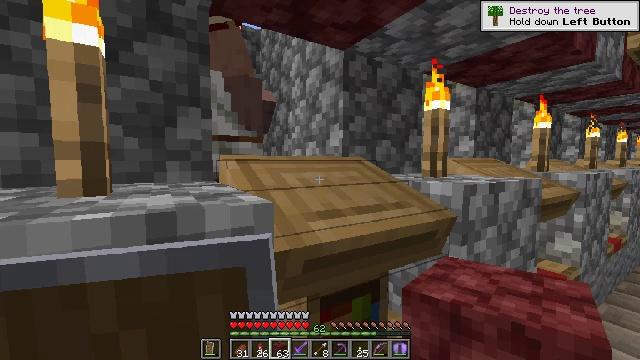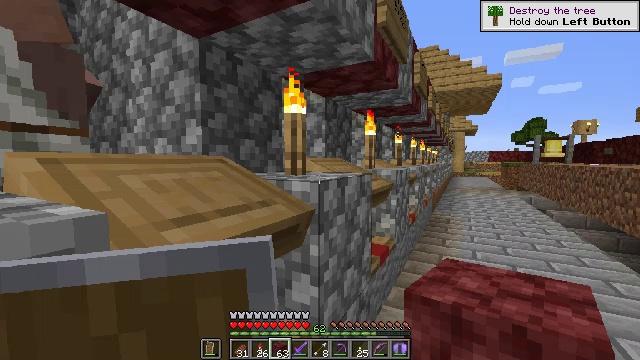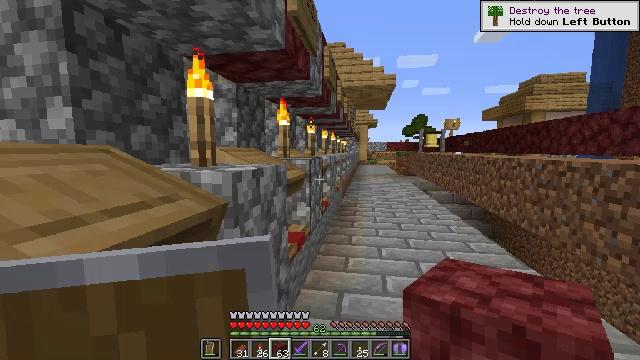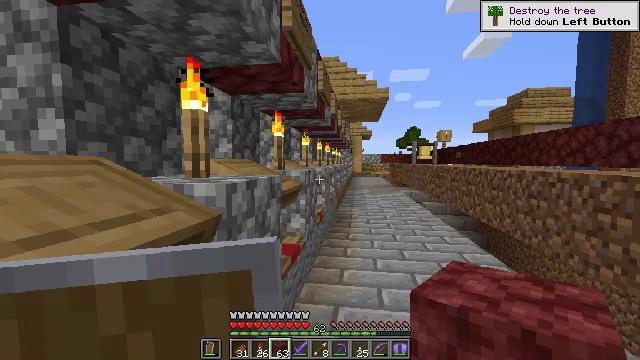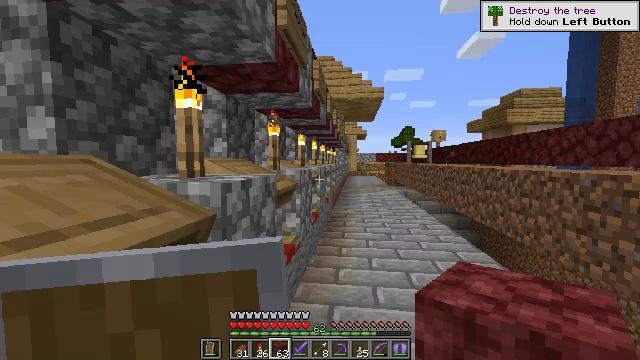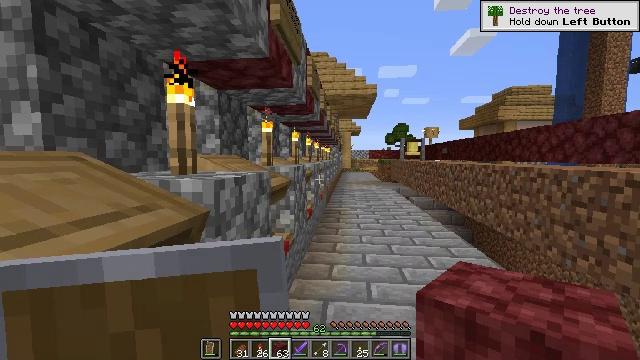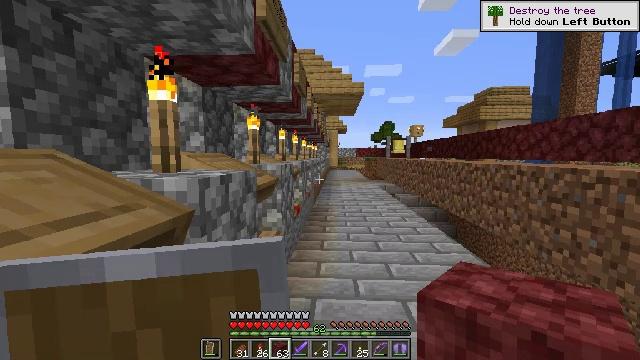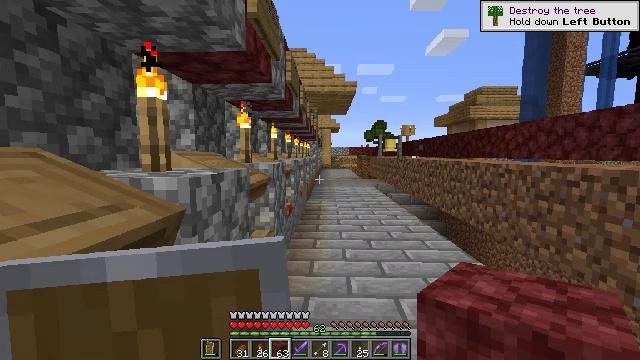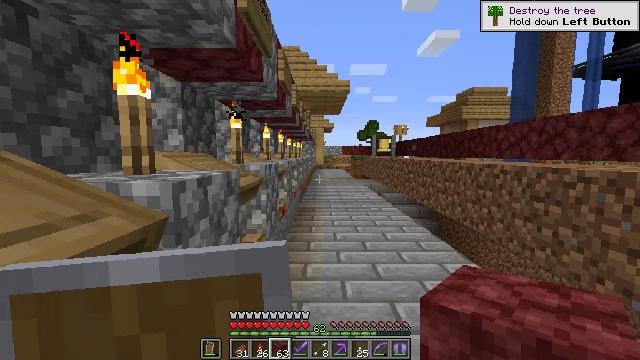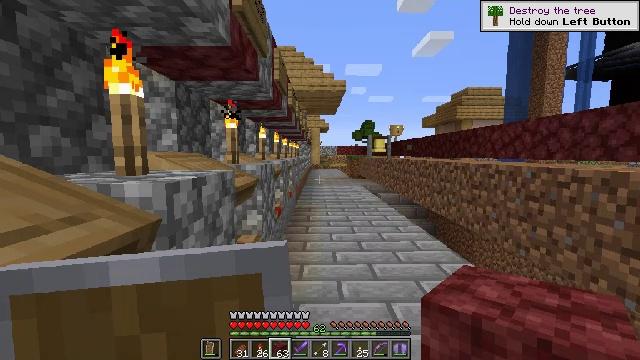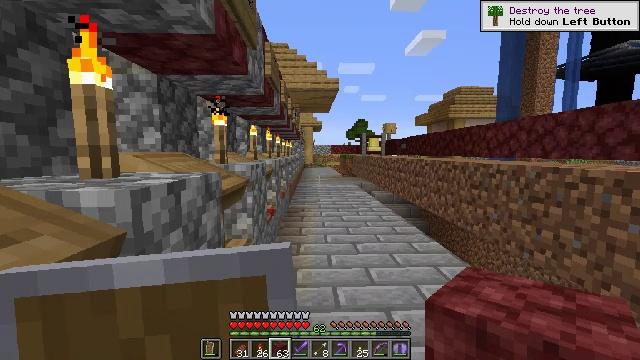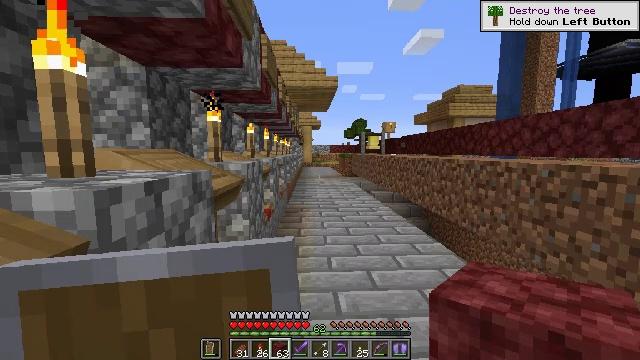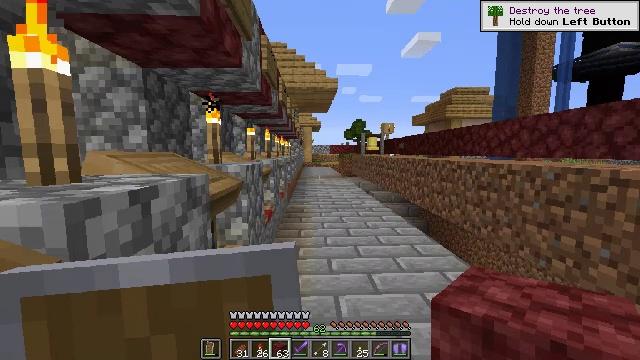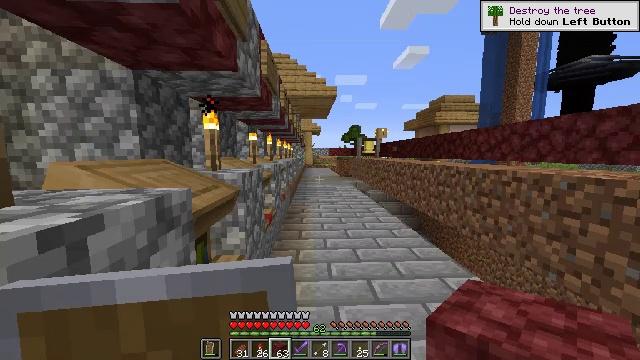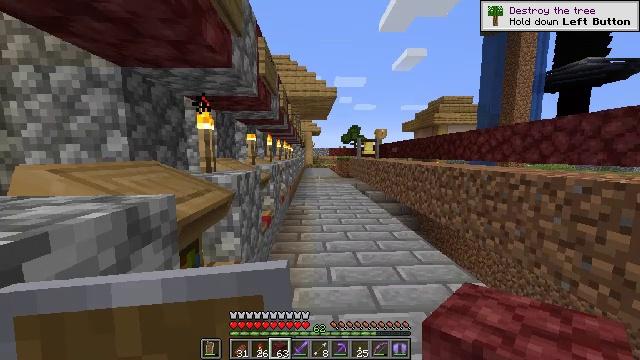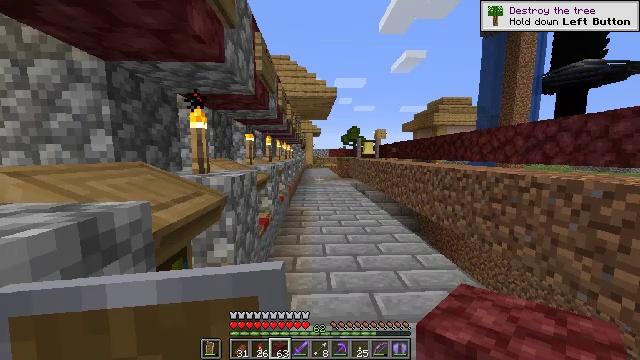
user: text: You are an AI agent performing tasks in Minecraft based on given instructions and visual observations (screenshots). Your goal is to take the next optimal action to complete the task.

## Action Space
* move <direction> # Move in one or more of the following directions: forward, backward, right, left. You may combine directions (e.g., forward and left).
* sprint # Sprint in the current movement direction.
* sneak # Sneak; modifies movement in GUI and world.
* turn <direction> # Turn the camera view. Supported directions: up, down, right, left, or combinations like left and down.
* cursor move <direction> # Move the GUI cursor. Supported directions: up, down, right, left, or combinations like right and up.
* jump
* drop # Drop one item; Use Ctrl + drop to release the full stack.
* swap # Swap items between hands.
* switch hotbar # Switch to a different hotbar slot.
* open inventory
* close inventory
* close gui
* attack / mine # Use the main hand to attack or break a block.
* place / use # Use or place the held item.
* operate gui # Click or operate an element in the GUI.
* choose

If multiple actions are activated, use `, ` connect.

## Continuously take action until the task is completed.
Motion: motion action
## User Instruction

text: Combine slimeballs in the crafting grid to make a slime block.
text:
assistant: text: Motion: turn right
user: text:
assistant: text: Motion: turn right and down
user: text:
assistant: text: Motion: turn right and up
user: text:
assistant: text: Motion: turn right
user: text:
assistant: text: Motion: turn right
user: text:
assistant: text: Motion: turn right
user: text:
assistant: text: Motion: turn right
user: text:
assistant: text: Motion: move forward, turn right
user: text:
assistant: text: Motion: move forward
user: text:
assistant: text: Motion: turn right
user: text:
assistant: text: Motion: move forward
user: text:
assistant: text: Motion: move forward
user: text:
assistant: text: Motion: move forward
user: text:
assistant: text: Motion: move forward
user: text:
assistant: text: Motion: move forward
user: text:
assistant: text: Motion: move forward
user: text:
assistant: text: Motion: move forward
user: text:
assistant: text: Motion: move forward
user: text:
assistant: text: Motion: move forward
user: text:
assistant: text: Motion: move forward, turn right
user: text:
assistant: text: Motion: move forward
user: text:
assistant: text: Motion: move forward
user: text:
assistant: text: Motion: move forward
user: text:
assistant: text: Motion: move forward, jump
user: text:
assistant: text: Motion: move forward, jump
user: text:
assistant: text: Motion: move forward, jump
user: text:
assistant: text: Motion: move forward, jump
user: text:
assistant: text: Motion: move forward, jump
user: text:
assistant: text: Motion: move forward, jump
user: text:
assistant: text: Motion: move forward, jump